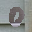
Label: 0